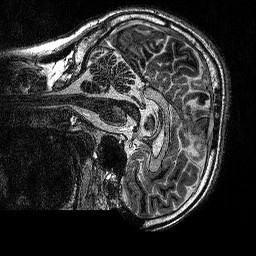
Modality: MP2RAGE
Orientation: sagittal
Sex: male
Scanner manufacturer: siemens
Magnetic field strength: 3 T
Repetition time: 5 s
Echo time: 0.00292 s